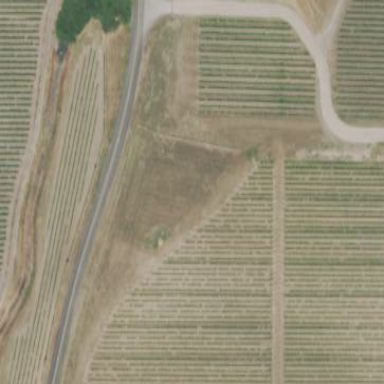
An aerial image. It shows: Vineyard with grape crops.